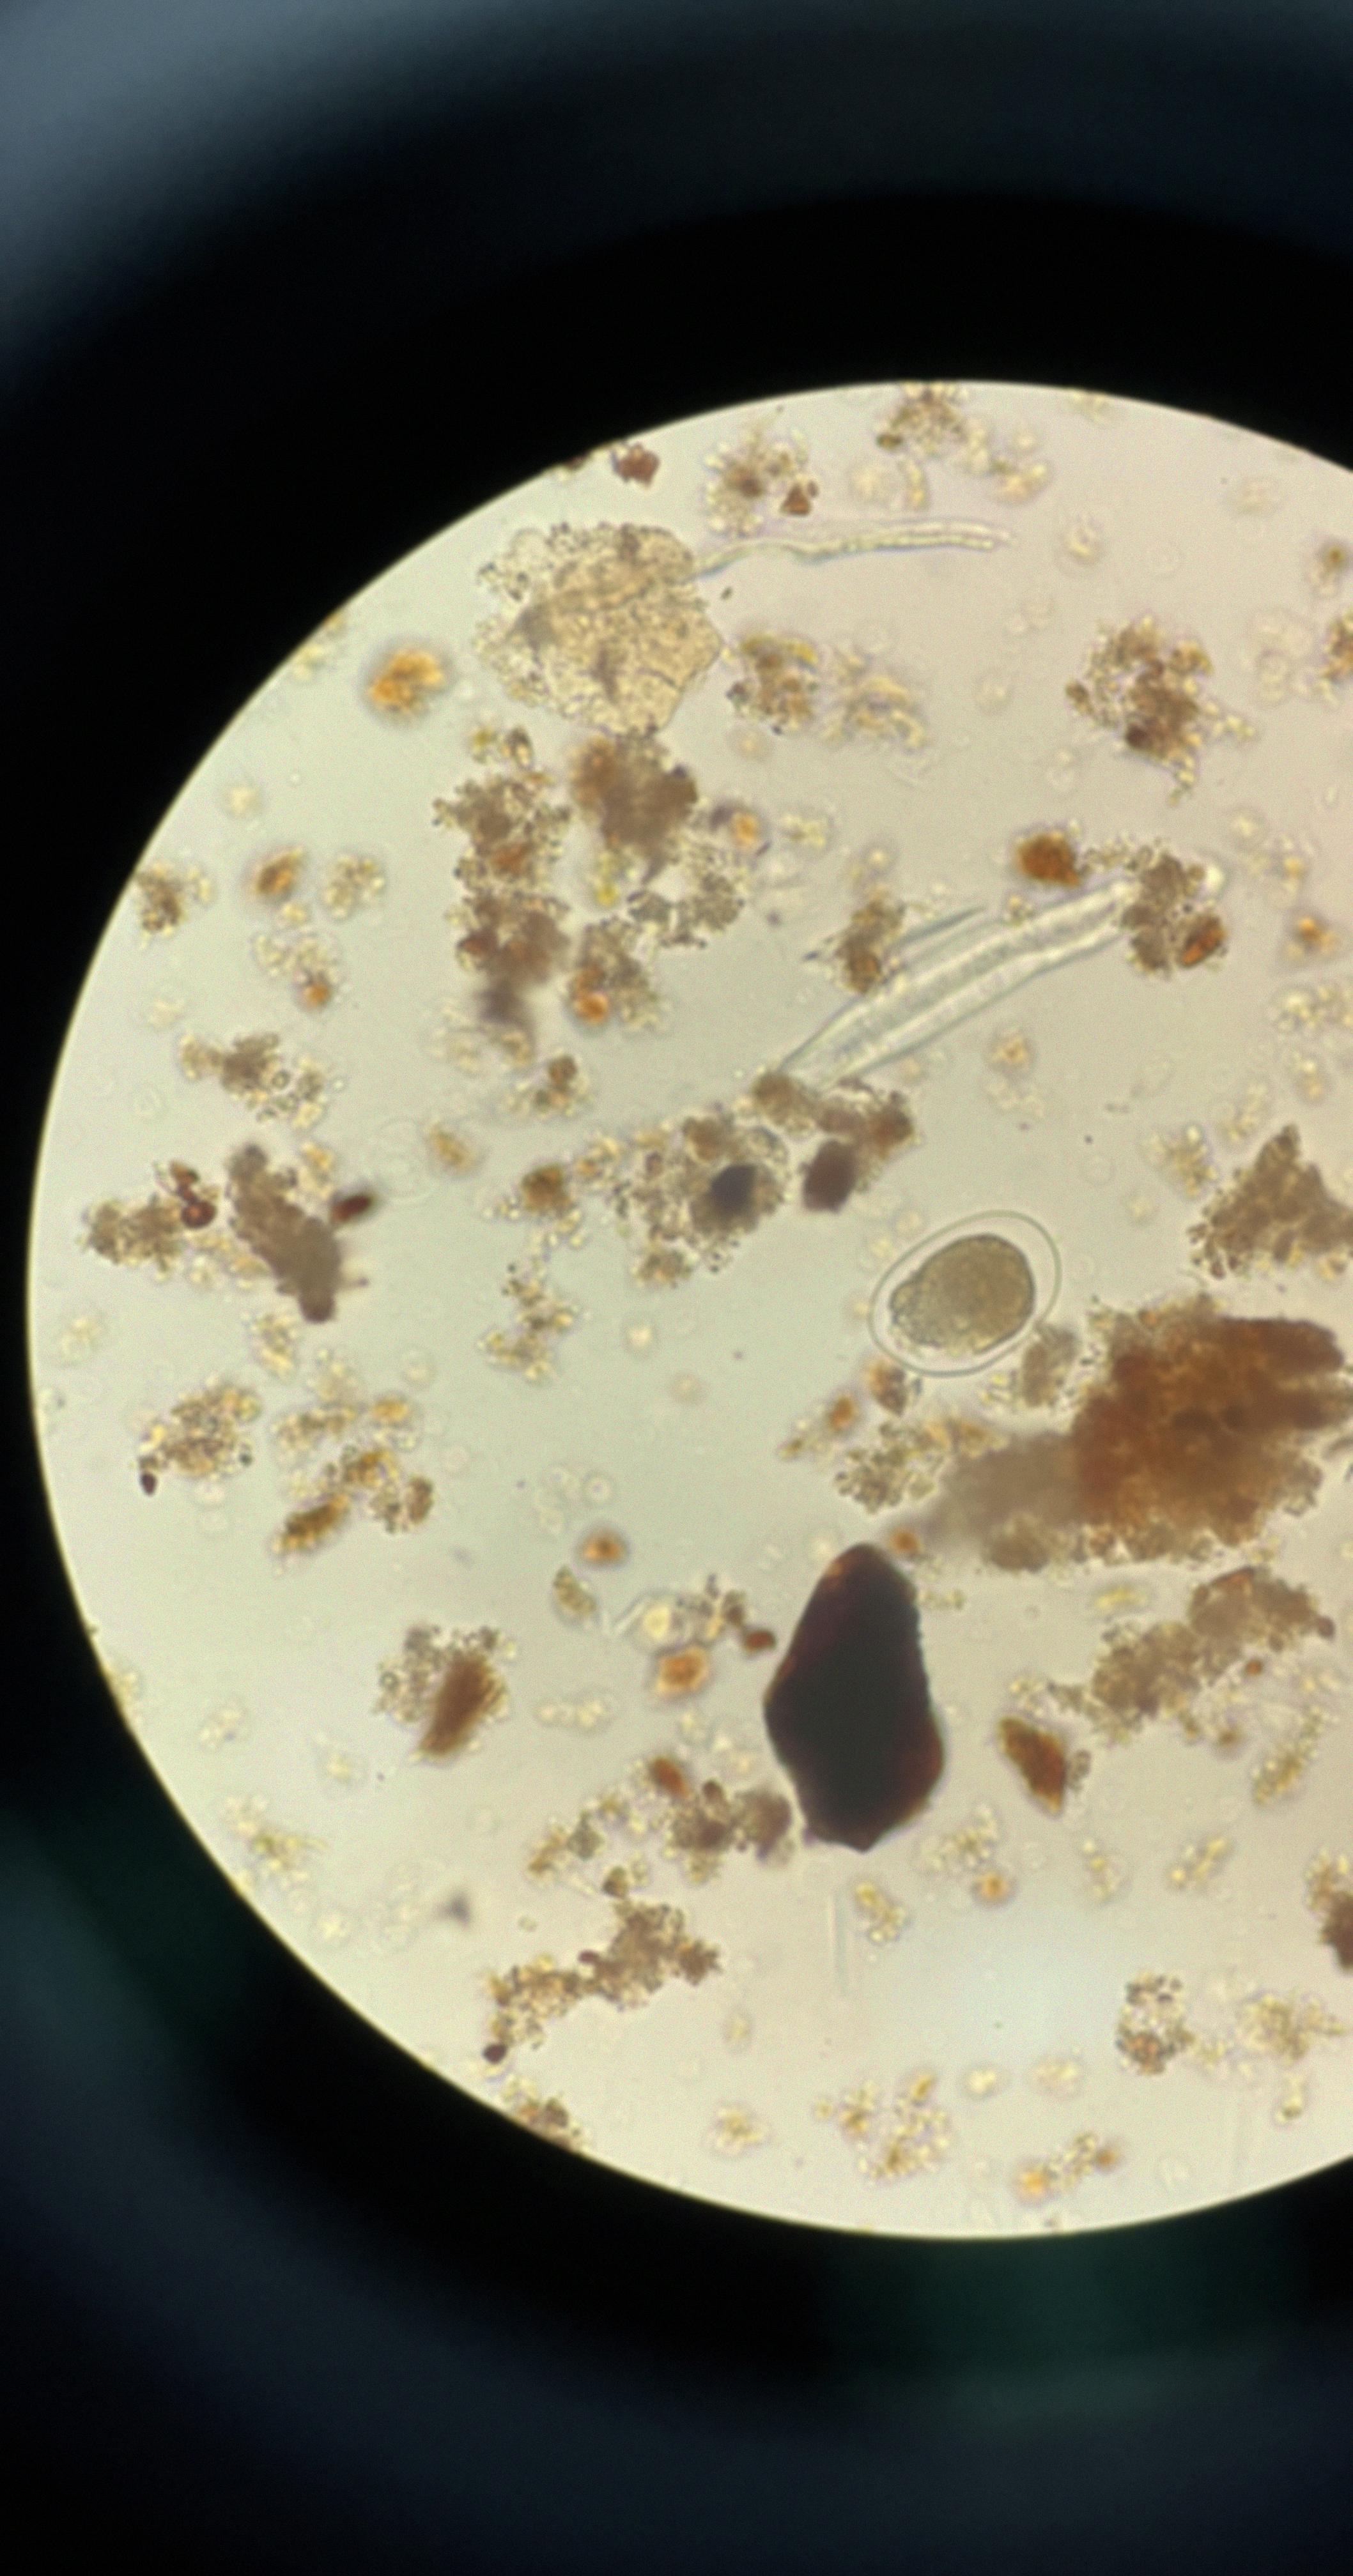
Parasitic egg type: Hookworm egg